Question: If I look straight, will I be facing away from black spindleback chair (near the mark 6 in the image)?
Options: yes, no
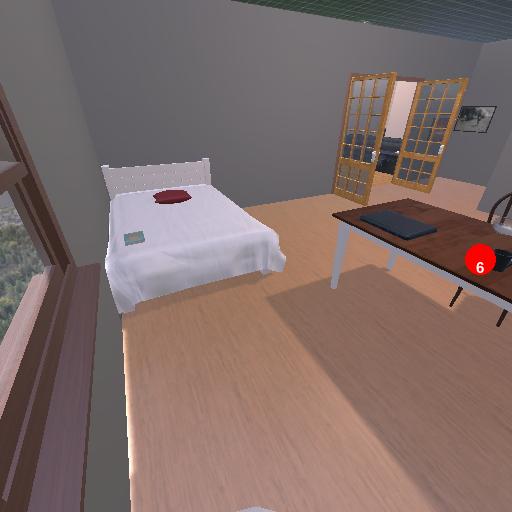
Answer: yes